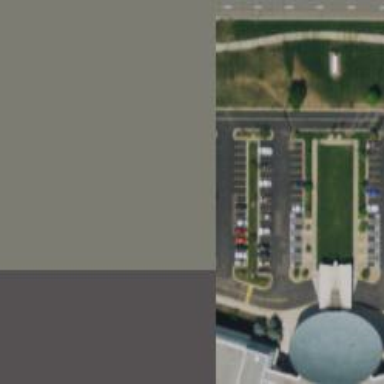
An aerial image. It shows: Parking space.